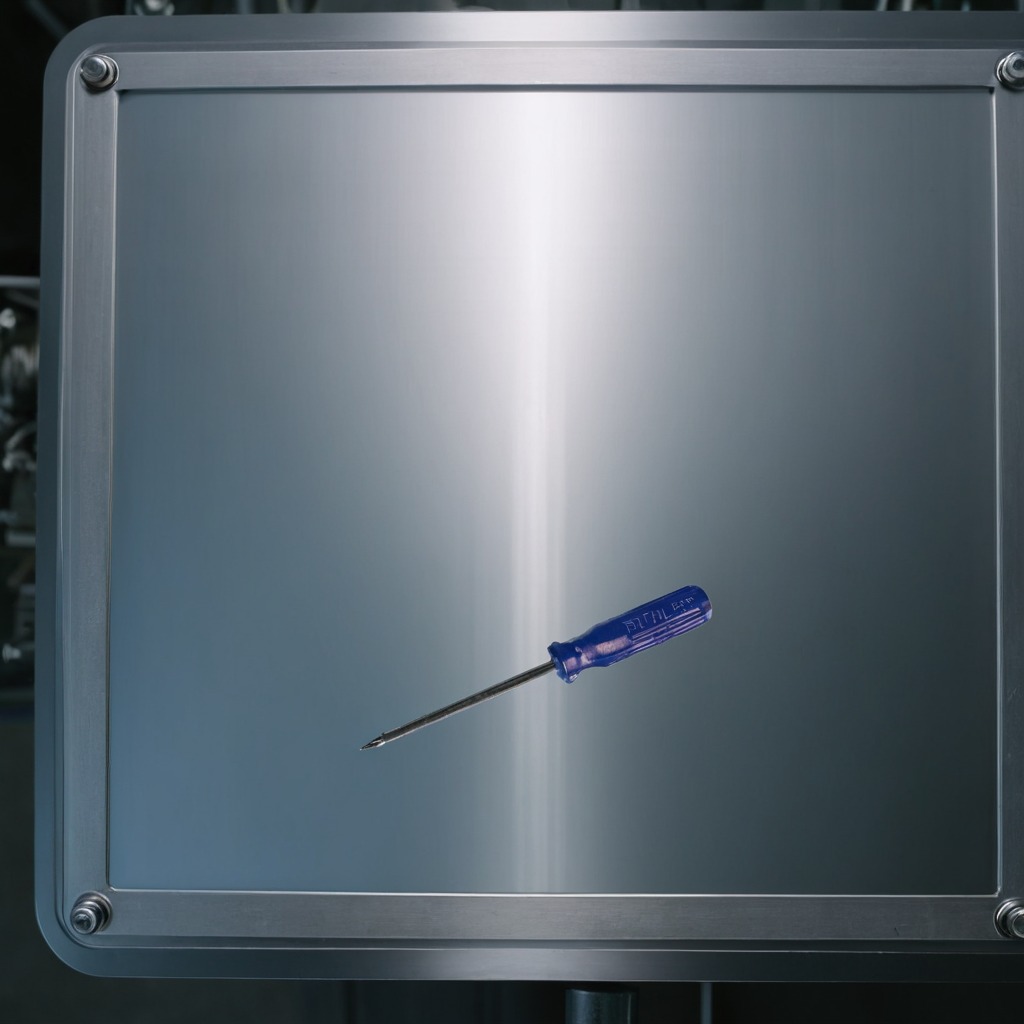
A screwdriver is lying on the metal table.